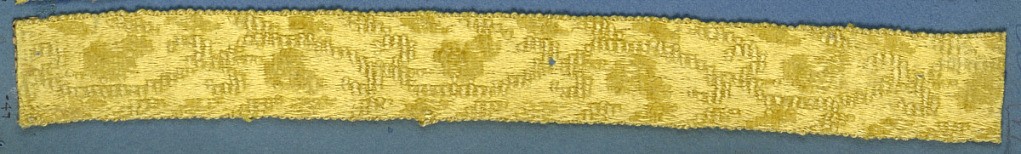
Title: Trimming
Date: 19th century
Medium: silk Technique: cut and uncut supplementary warp pile in a satin foundation (velvet)
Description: Yellow trimming fragment in a design of a scrolling stem with acorns.